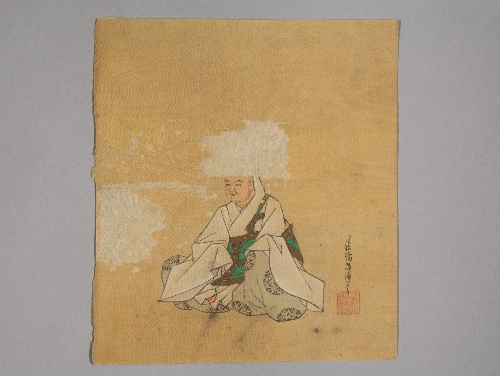
Artist: Kano Shōun
Artist bio: 1637–1702
Date: 17th century
Object type: Painting
Classification: Paintings
Medium: Unmounted shikisi leaf; ink and color on silk
Culture: Japan
Period: Edo period (1615–1868)
Dimensions: 7 1/4 × 6 1/2 in. (18.4 × 16.5 cm)
Department: Asian Art
Credit line: Gift of Estate of Samuel Isham, 1914
Accession year: 1914
Repository: Metropolitan Museum of Art, New York, NY
Tags: Men|Poets